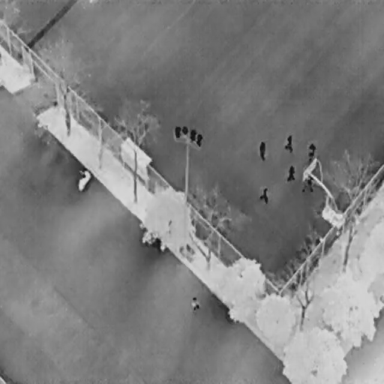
There are seven People in the infrared image.